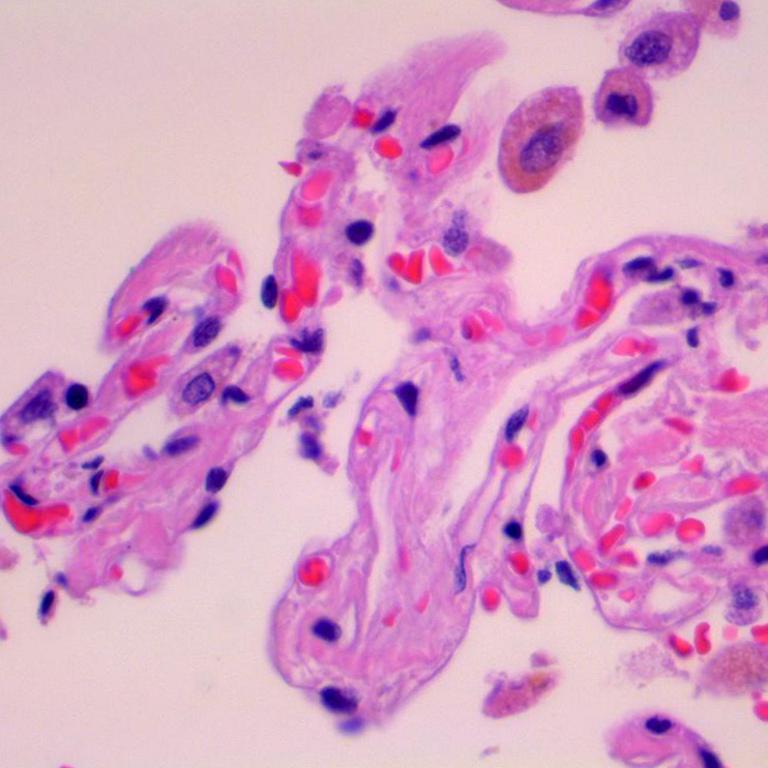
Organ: lung
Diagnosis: benign